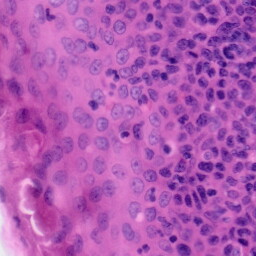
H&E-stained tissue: Tonsil